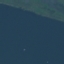
Land use / land cover: SeaLake